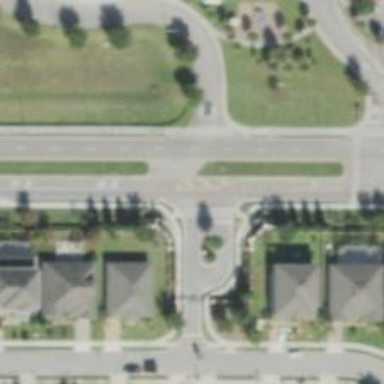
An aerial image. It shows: Unclassified road with sidewalk on the left.